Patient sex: M
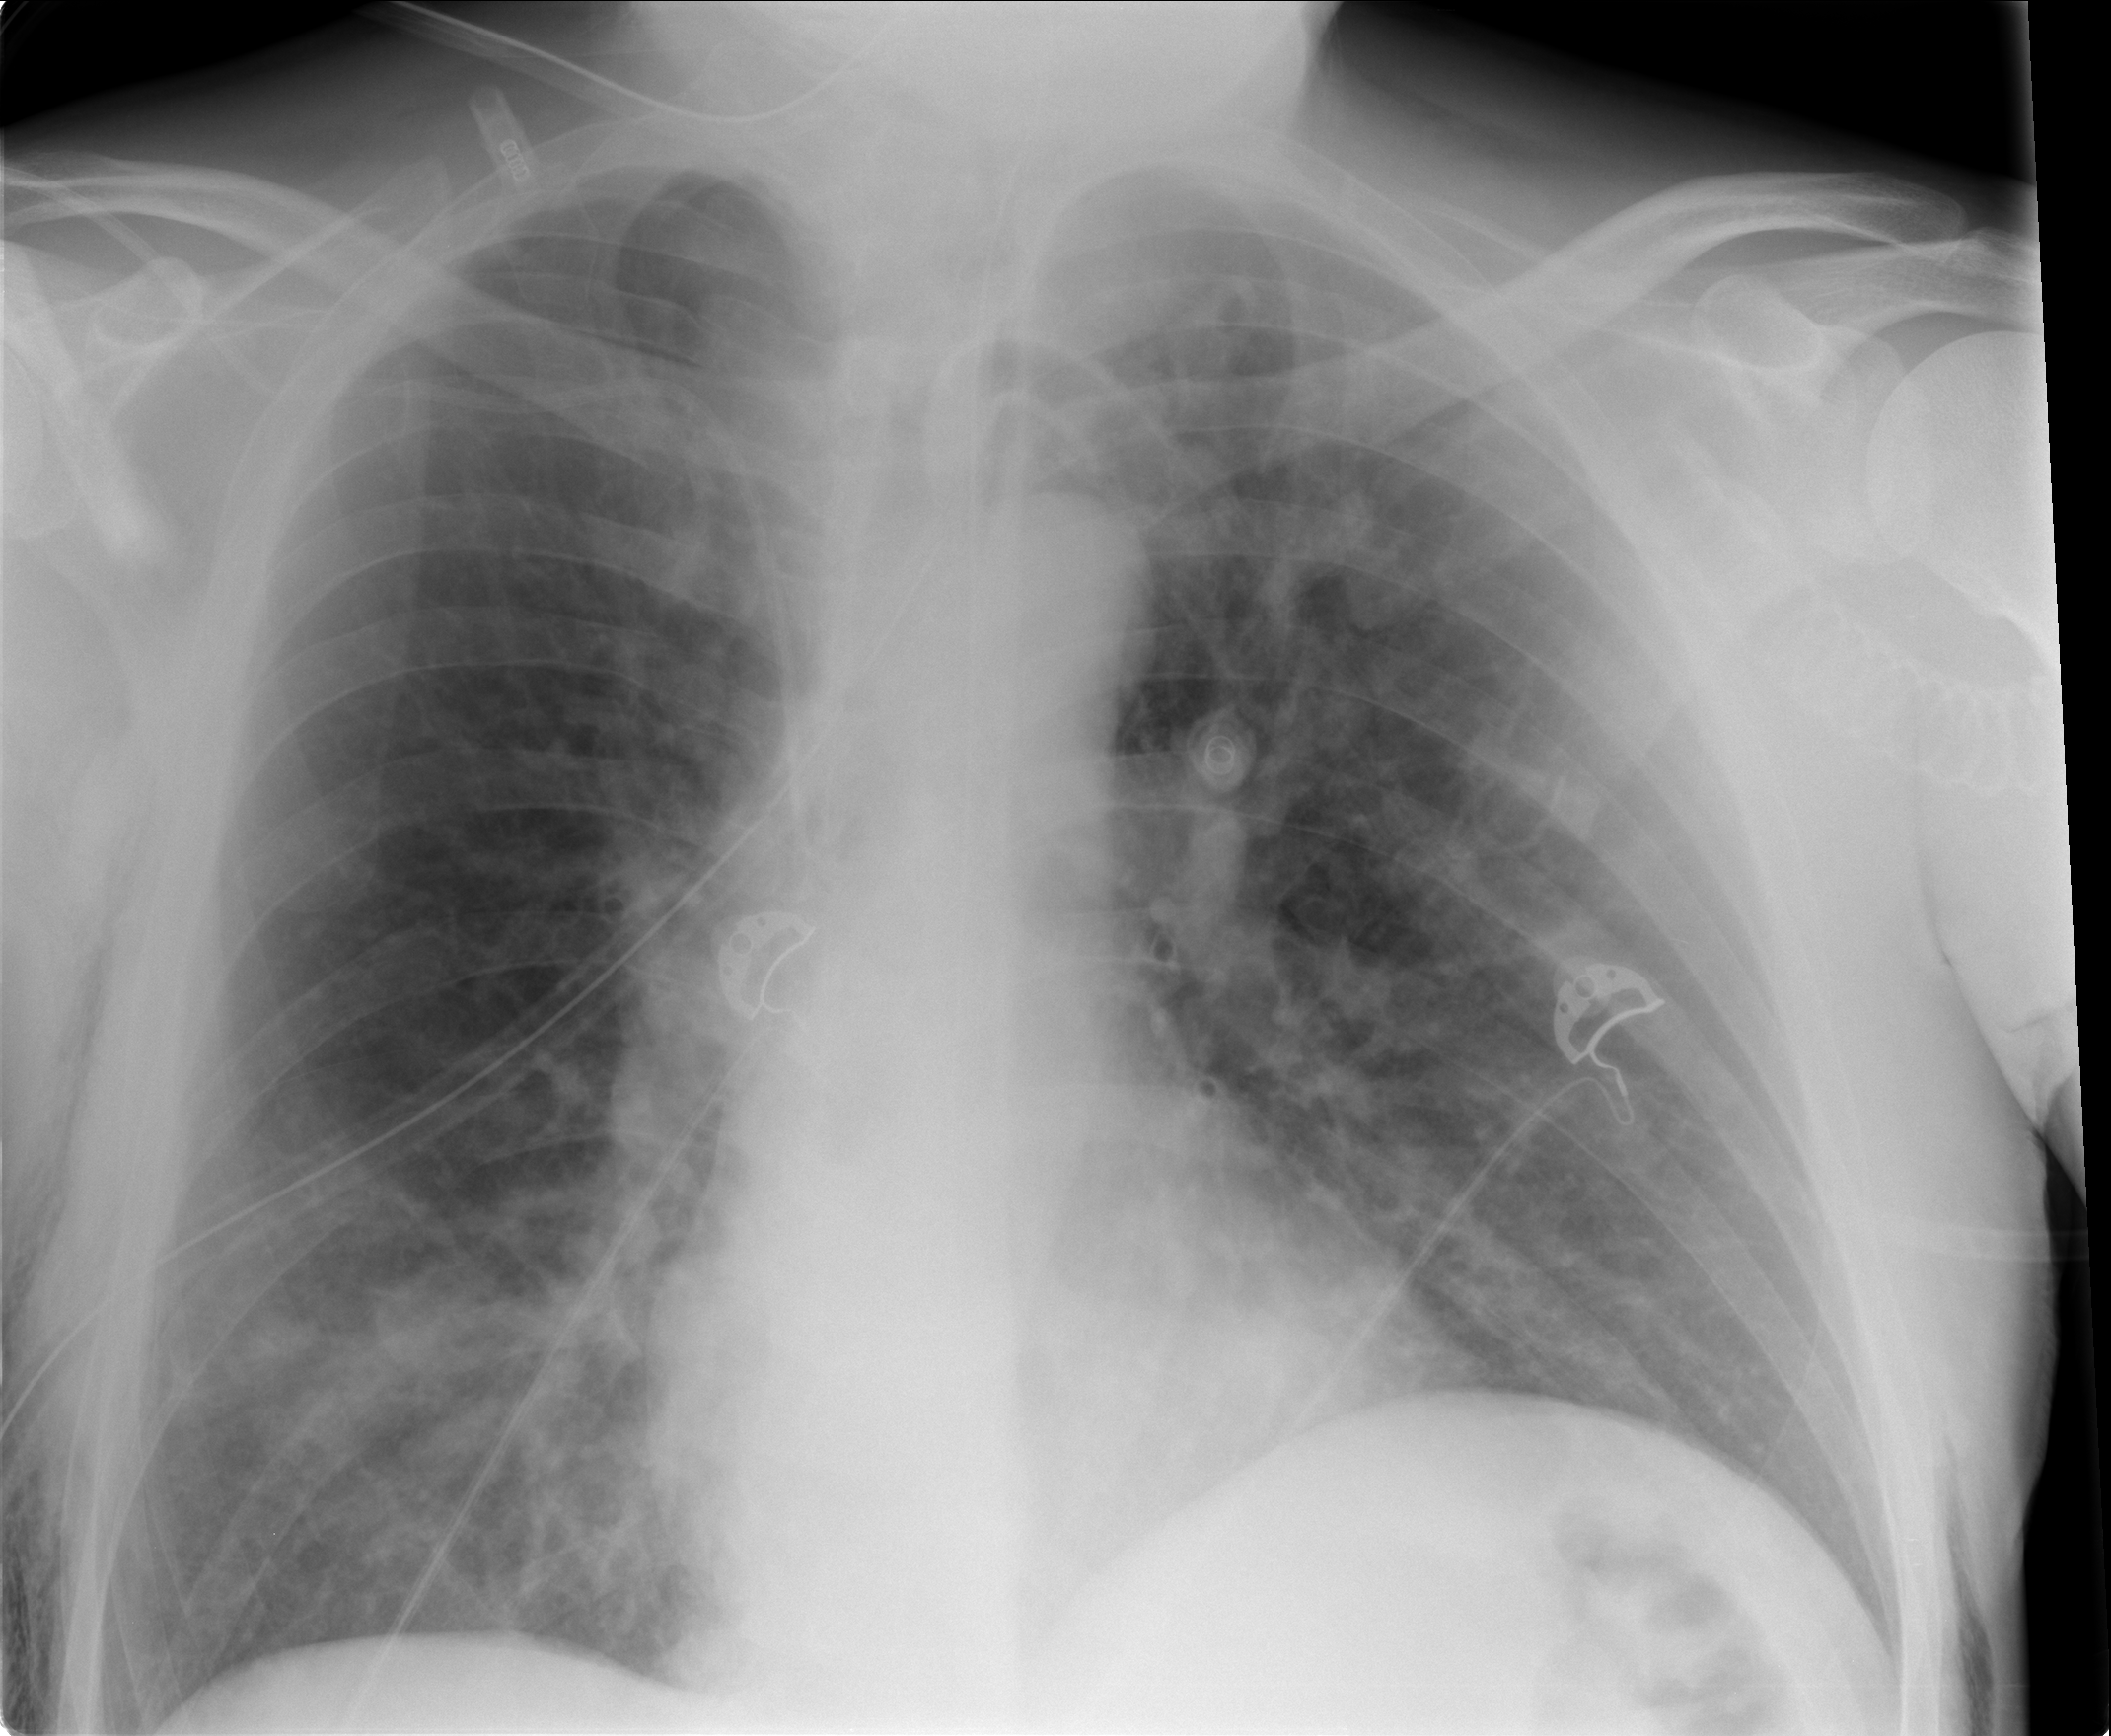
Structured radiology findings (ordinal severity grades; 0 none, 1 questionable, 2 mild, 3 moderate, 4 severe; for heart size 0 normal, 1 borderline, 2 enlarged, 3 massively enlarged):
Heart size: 0
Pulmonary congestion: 2
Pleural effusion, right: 0
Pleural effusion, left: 0
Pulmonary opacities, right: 2
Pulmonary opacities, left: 2
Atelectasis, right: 2
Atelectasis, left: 0